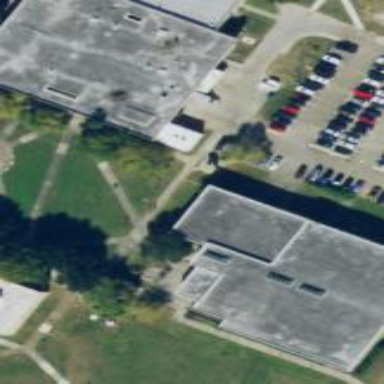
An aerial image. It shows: View of university building.